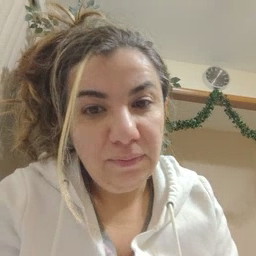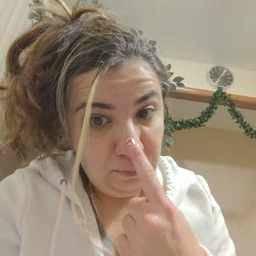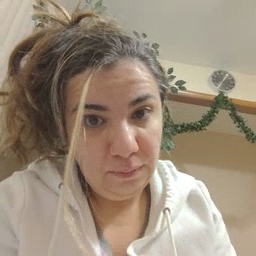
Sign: nose